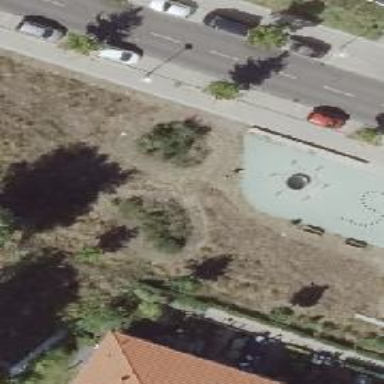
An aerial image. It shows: Playground area for leisure land.